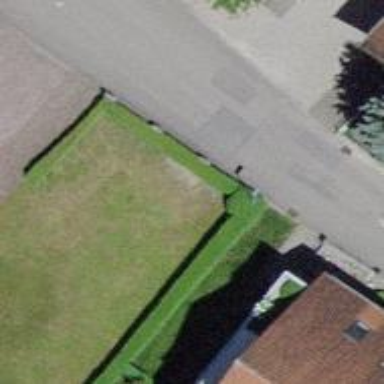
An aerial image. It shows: Hedge acting as barrier.